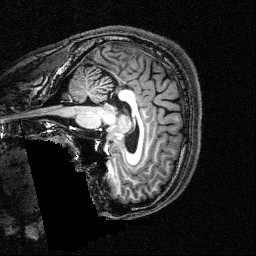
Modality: T1w
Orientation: sagittal
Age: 26
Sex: male
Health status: healthy
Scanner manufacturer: siemens
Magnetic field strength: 3 T
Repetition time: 2.5 s
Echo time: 0.00393 s